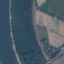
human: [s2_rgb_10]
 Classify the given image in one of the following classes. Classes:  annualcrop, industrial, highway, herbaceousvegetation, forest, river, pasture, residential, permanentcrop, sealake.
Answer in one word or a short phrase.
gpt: River